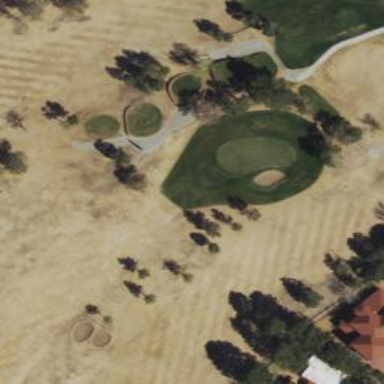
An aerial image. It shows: Golf hole.